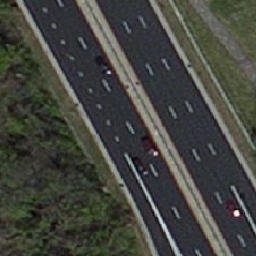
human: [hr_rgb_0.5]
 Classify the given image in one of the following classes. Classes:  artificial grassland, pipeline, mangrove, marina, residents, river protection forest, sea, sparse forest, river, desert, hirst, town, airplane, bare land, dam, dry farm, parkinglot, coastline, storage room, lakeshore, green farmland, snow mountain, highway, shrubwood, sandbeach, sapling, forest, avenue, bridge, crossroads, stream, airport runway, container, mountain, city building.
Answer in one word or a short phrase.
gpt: highway